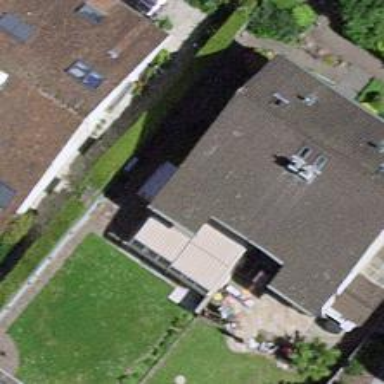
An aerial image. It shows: Semidetached house.